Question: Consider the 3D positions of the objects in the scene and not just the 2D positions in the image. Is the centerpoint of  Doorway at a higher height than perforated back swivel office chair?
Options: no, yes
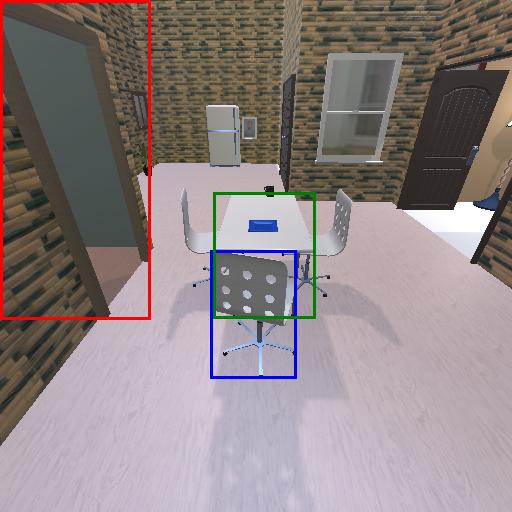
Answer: no